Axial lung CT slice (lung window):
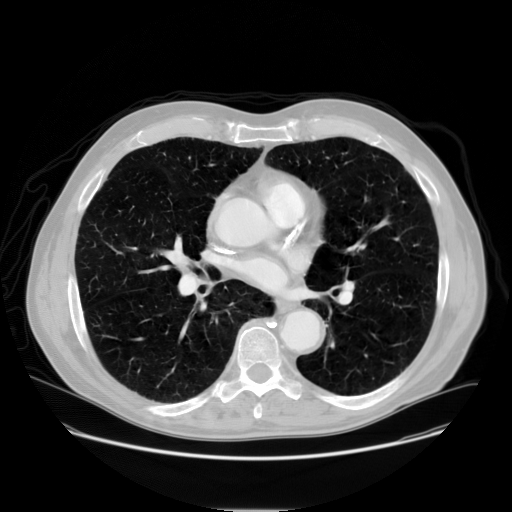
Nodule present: no